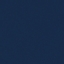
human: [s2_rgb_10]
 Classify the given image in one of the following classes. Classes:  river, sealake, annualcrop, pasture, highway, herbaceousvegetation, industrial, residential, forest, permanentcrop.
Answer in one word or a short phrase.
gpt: SeaLake